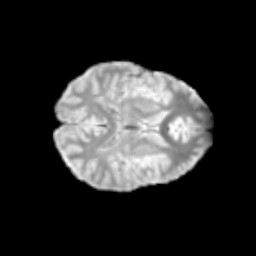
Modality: T2w
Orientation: axial
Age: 13
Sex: male
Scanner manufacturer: siemens
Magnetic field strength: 3 T
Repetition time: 3.8 s
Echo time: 0.07 s